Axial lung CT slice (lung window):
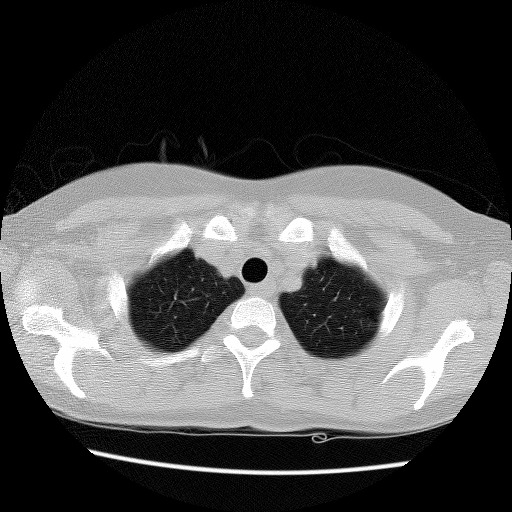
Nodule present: no